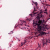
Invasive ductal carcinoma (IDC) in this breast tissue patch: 0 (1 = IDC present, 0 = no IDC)